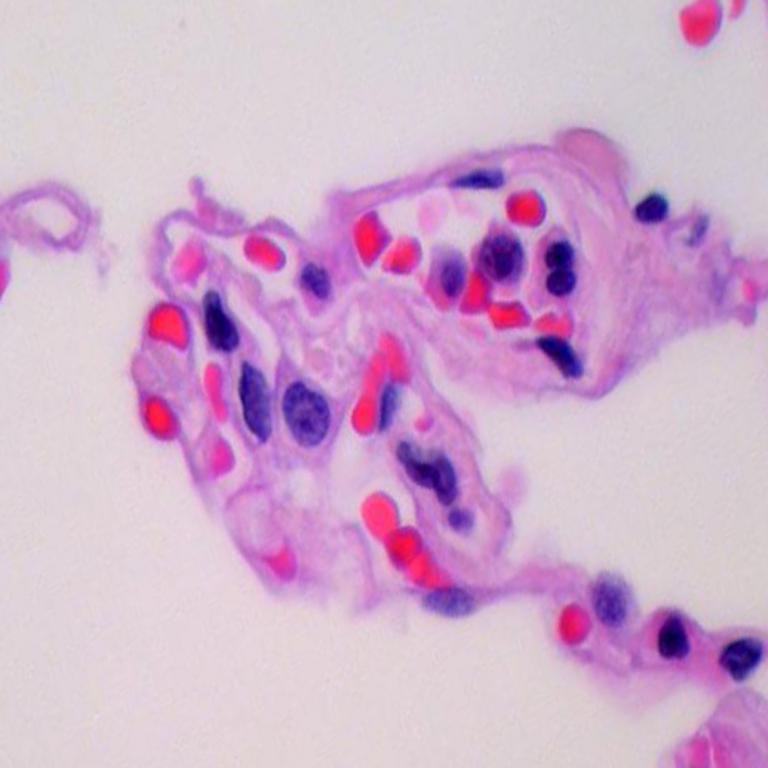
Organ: lung
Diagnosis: benign